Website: ulta-beauty
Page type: billing-address
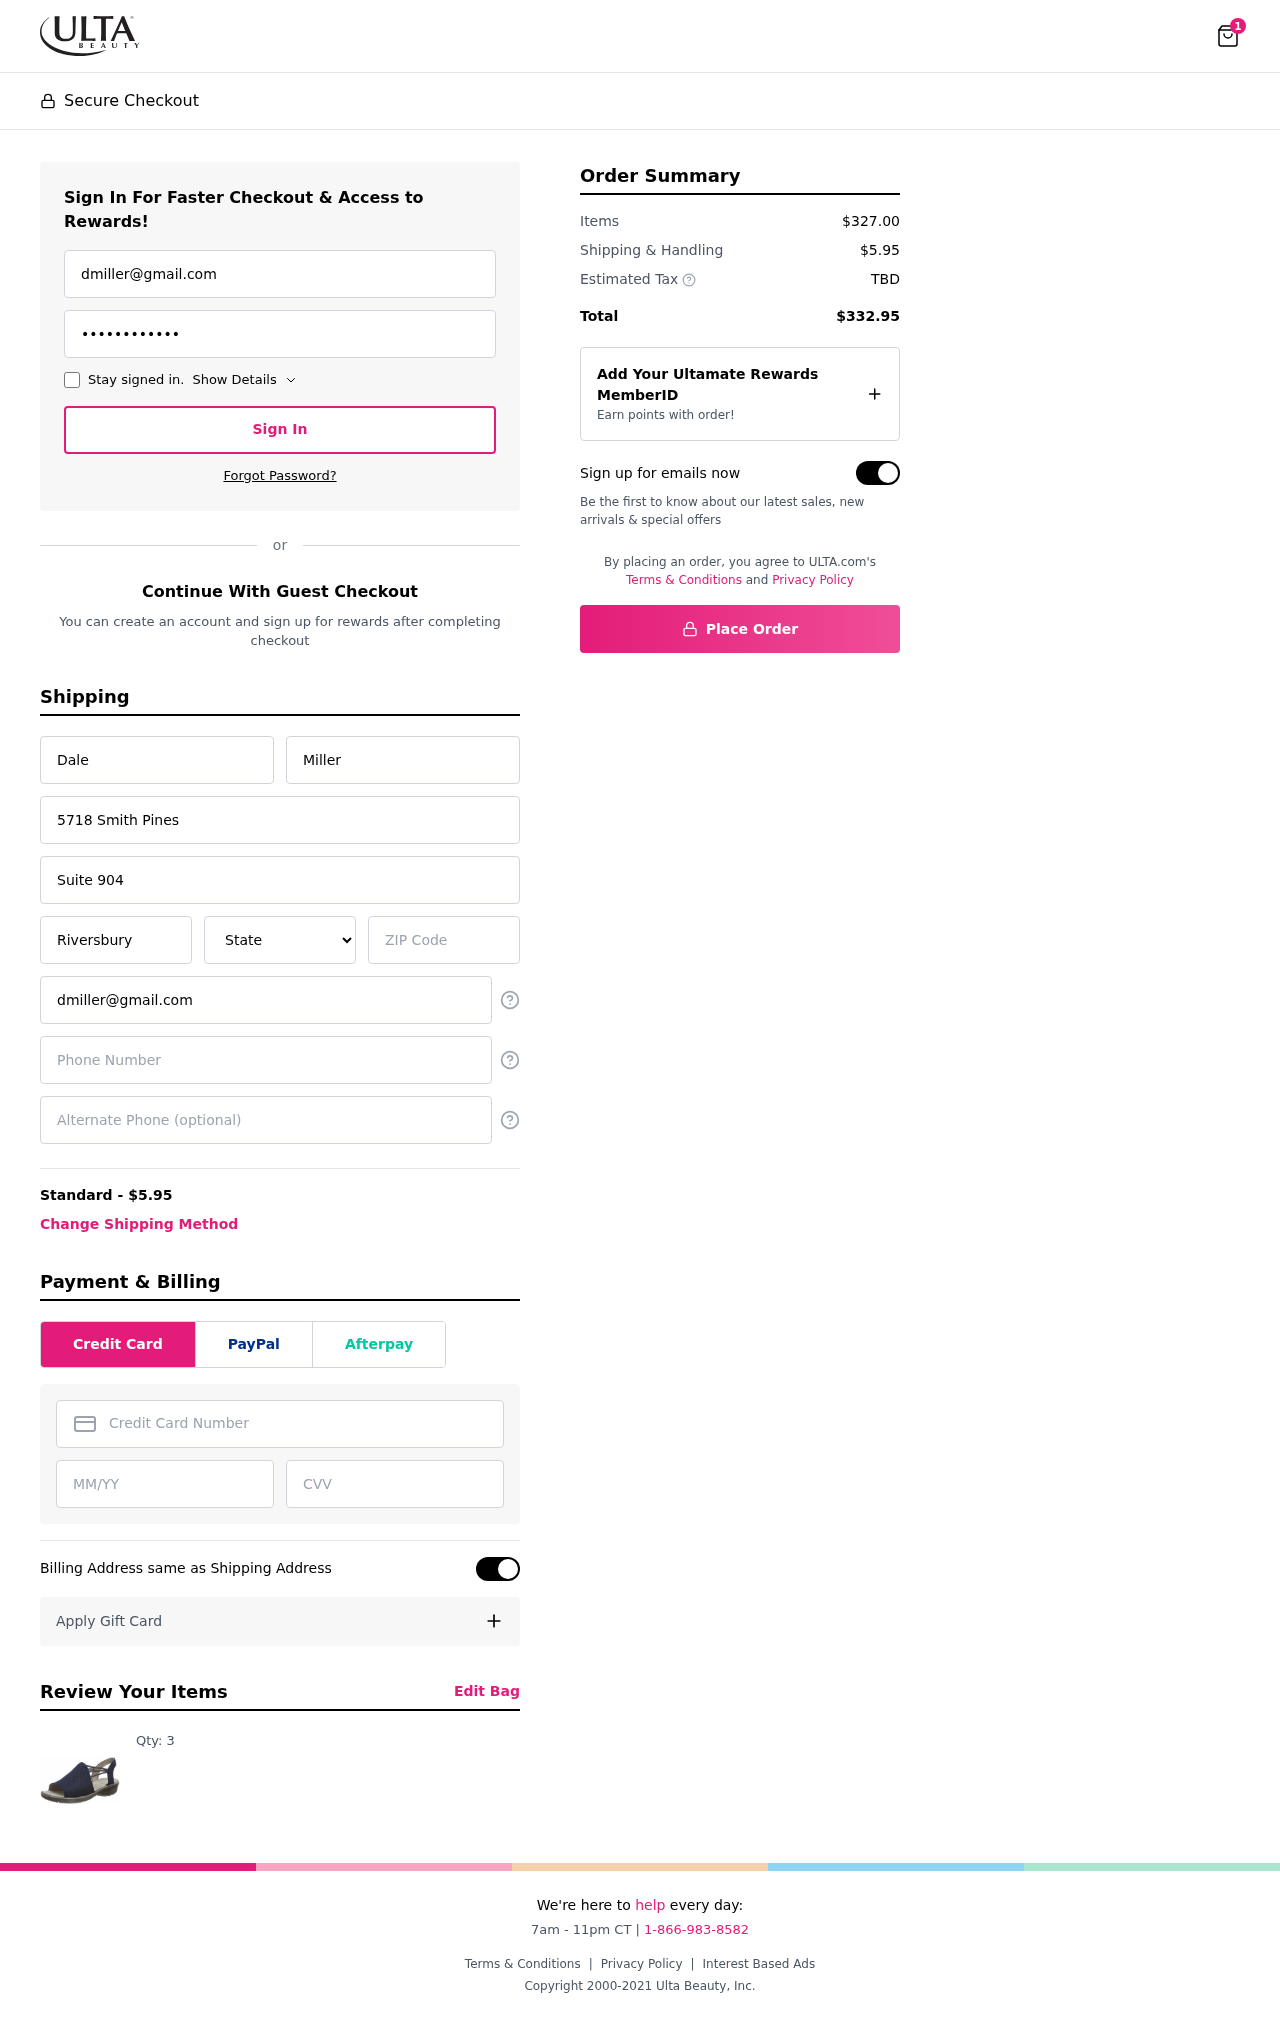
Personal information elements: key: PII_STATE
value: North Dakota
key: PII_EMAIL
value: dmiller@gmail.com
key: PII_FIRSTNAME
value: Dale
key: PII_LASTNAME
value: Miller
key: PII_STREET
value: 5718 Smith Pines
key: PII_STREET2
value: Suite 904
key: PII_CITY
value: Riversbury
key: PII_POSTCODE
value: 67706
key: PII_PHONE
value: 8257595058
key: PII_CARD_NUMBER
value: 6590 1491 3266 4499
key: PII_CARD_EXPIRY
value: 03/27
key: PII_CARD_CVV
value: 499
Product elements: key: PRODUCT1_QUANTITY
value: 3
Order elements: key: ORDER_NUM_ITEMS
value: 1
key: ORDER_SHIPPING_COST
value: $5.95
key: ORDER_SUBTOTAL
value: $327.00
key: ORDER_TOTAL
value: $332.95